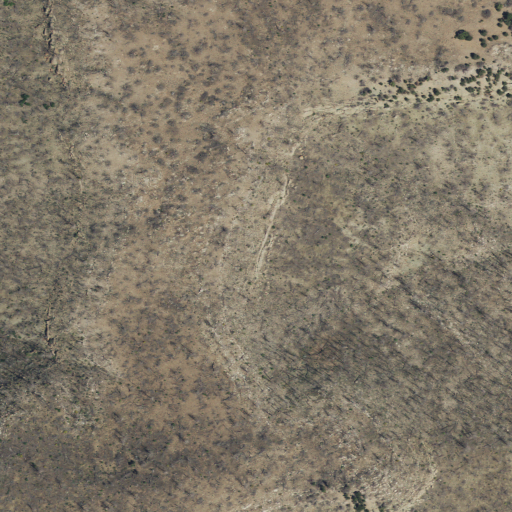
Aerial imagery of ridge(s) in Utah named Atchee Ridge containing shrub and evergreen forest